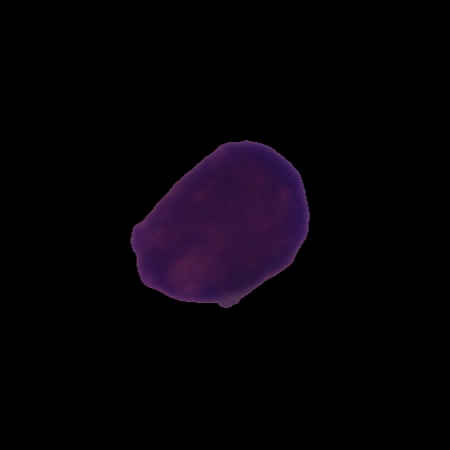
Label: cancer